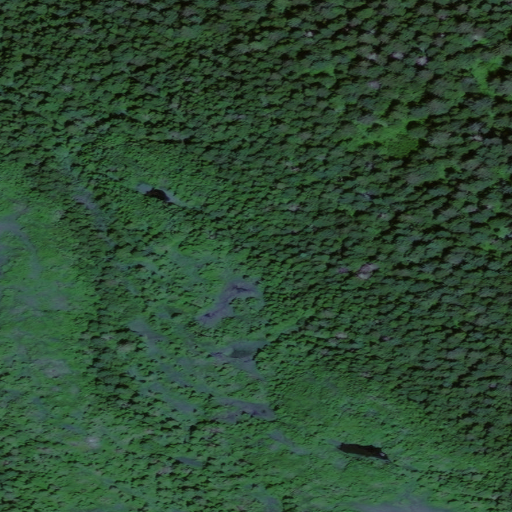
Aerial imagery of mountain in Alaska named Lone Mountain containing only unknown